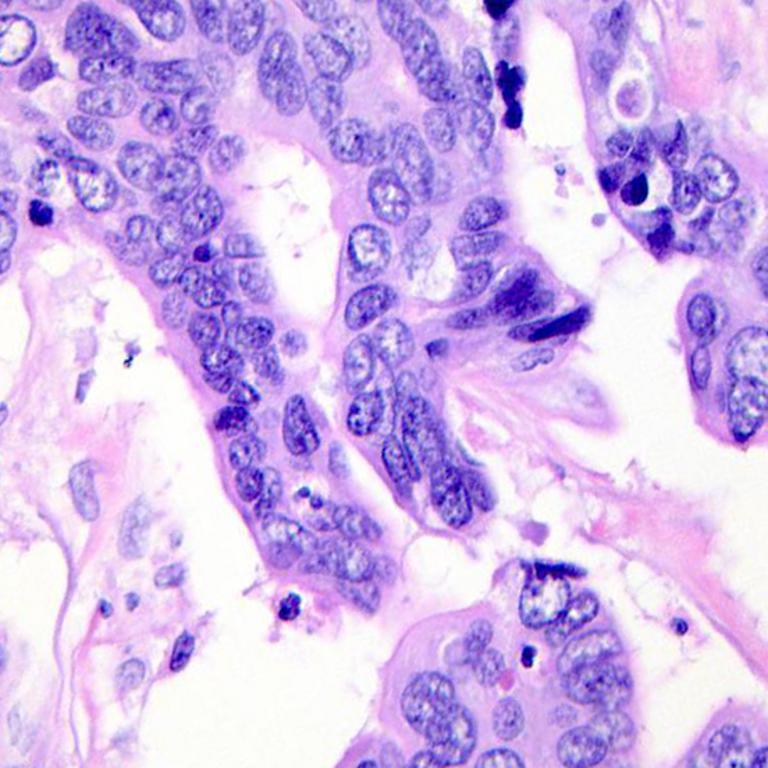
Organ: colon
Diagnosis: adenocarcinomas